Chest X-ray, PA view. Patient: 38 years old, sex F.
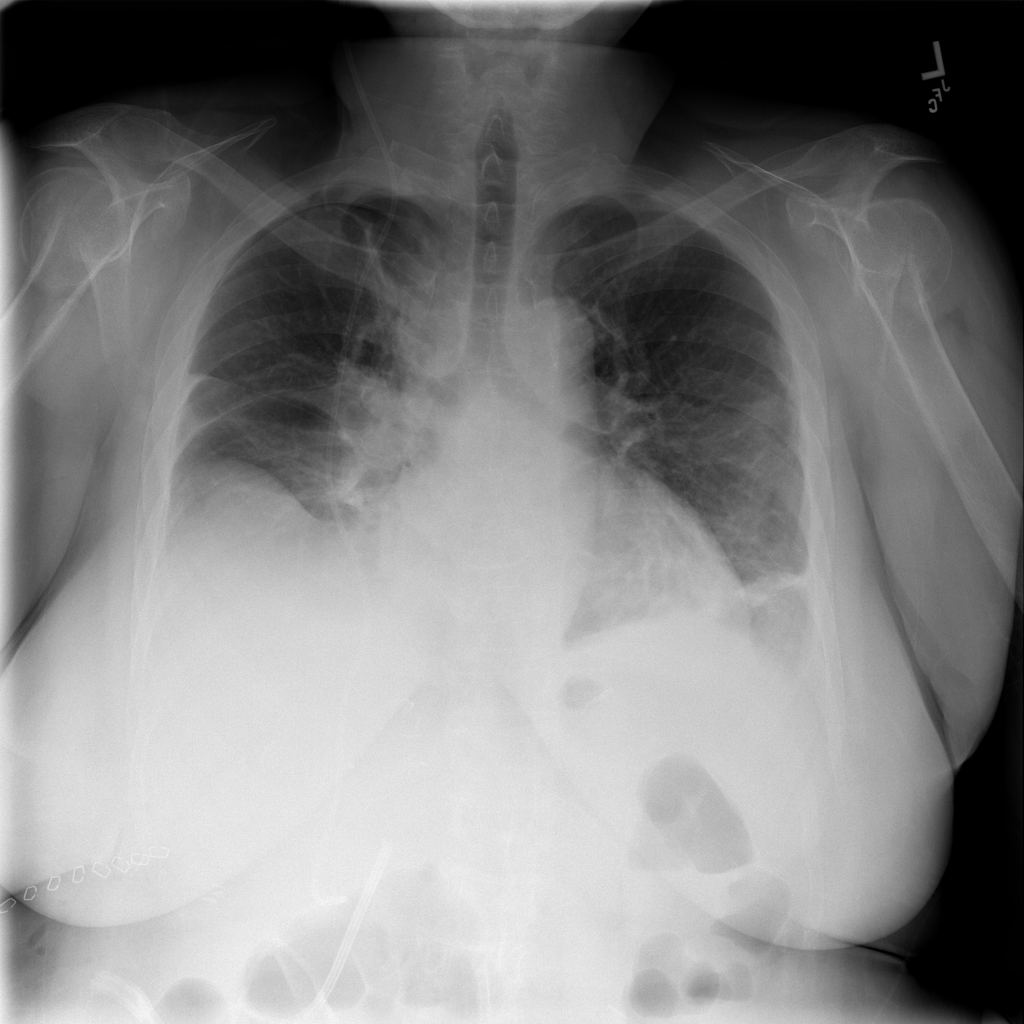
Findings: Atelectasis, Effusion, Pneumothorax